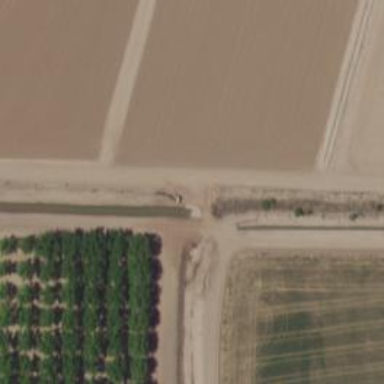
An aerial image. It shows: Culvert tunneling through canal used for irrigation services.